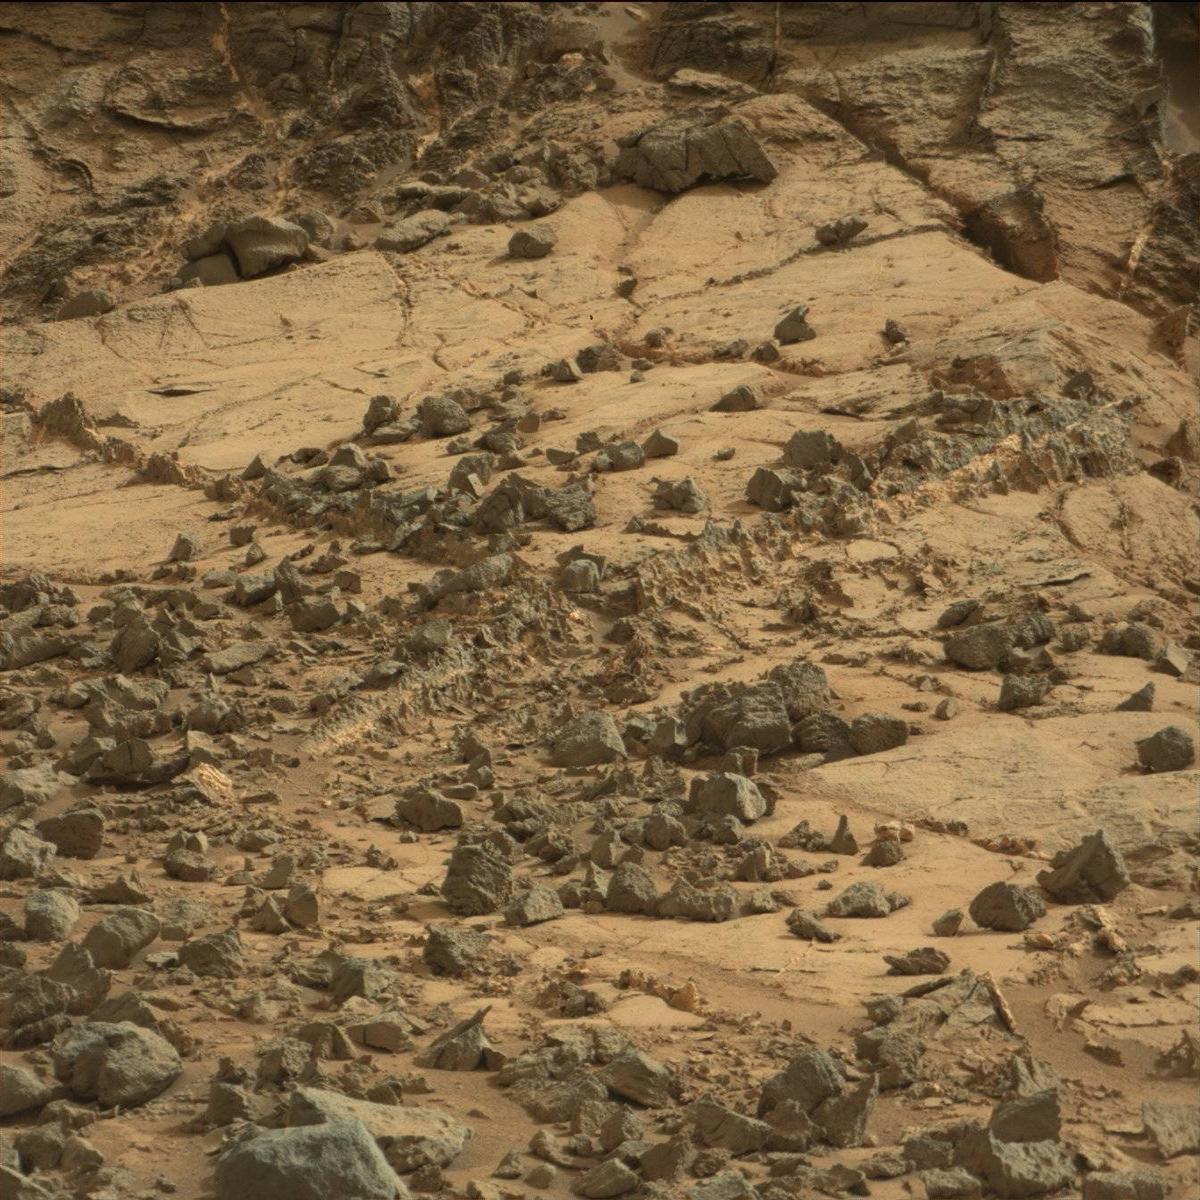
Terrain classes present: Bedrock, Rock, Sand / Soil